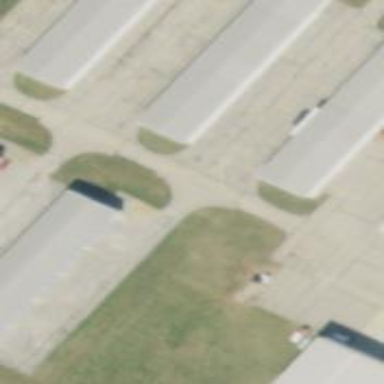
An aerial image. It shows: Image of taxiway at airport.